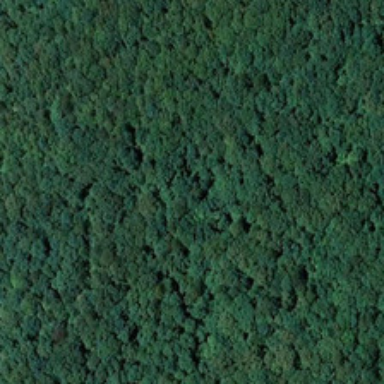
Many green trees form a piece of forest .